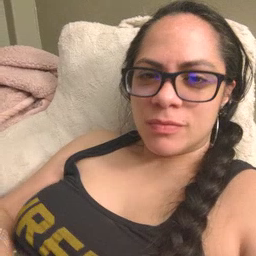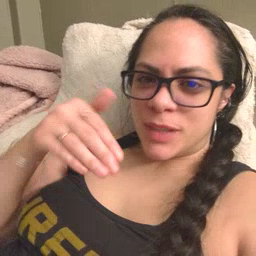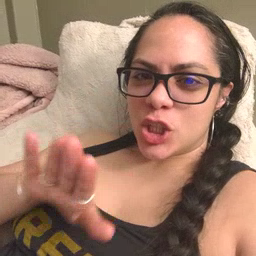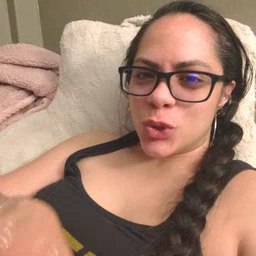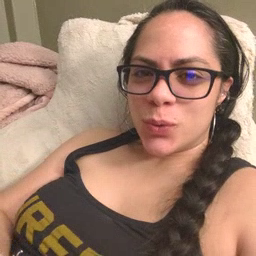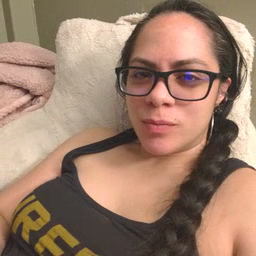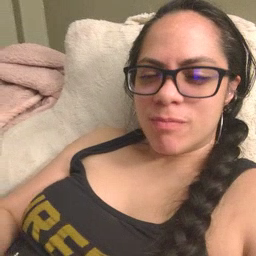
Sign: into